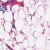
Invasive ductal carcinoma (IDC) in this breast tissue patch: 0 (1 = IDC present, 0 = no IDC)